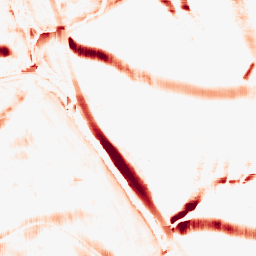
Category: morphological
Decomposition family: morphological_rect
Decomposition parameters: operation: opening
width: 20
height: 20
Upsampling method: sinc_blackman
Upsampling parameters: scale: 2
kernel_size: 16
Upsampling scale: 2